Question: I'm using jquery and jquery mobile to build a site.
I have a screen where the user can type in some filters and when the input is change some event is triggered.
The problem is that the input field is defined with 'data-type="search"':
'''
<input placeholder="Filter items..." data-type="search" class="filter" value="" I18N="FILTER_ITEMS" data/>
'''
so Jquery mobile automatically adds an 'X' icon for clearing the search field.

and in my js i have bound a change event to the input field so once the user tabs out of the field it will trigger:
'''
$('.textFilter .filter').change(function(){
FILTER_OBJ.addTextFilters($(this));
});
'''
But it is also triggered when the user click the 'X' button added by jquery mobile, so how can i know when it is triggered by the 'X' button so i can ignore it?
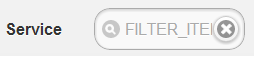
Answer: There should be no difference between the data being cleared by the 'X' click compared to when a user empties the field manually.
Both actions will clear the data from the input box and as such it would make sense for both triggering the change event and be treated the same.
As you noted in your response in the comments on the original post, any code you add to check for empty values should work regardless which actions caused the input box to be emptied.